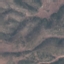
Label: HerbaceousVegetation